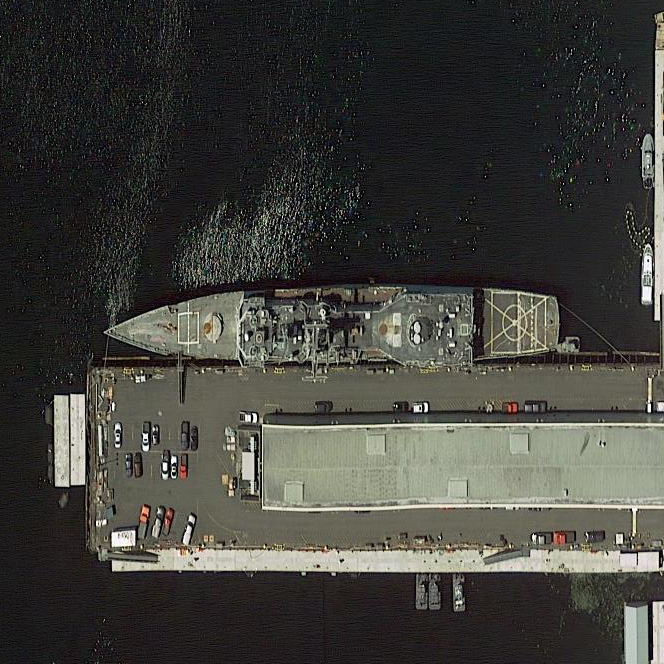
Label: cruiser